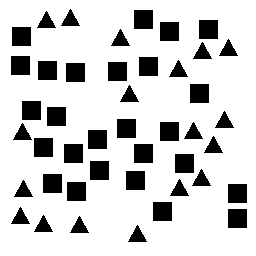
Squares: 26
Triangles: 18
Stars: 0
Total shapes: 44